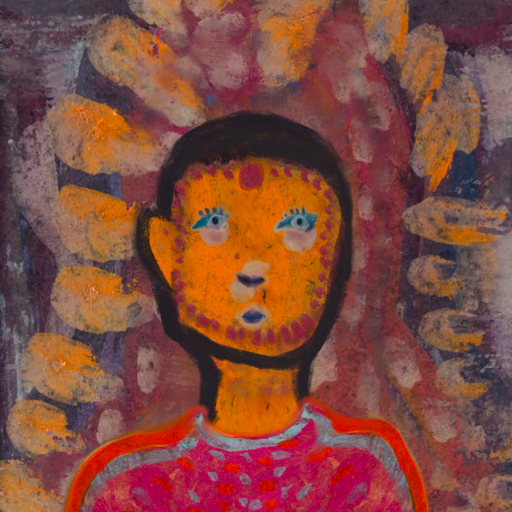
Background: Doll, Head And Neck Front: Doll, Face Front: Hill_Girl, Bust: Sisters, Hair Front: Blank, Head Accessory: Blank, Second Necklace: Blank, Necklace: Blank, Baby: Blank